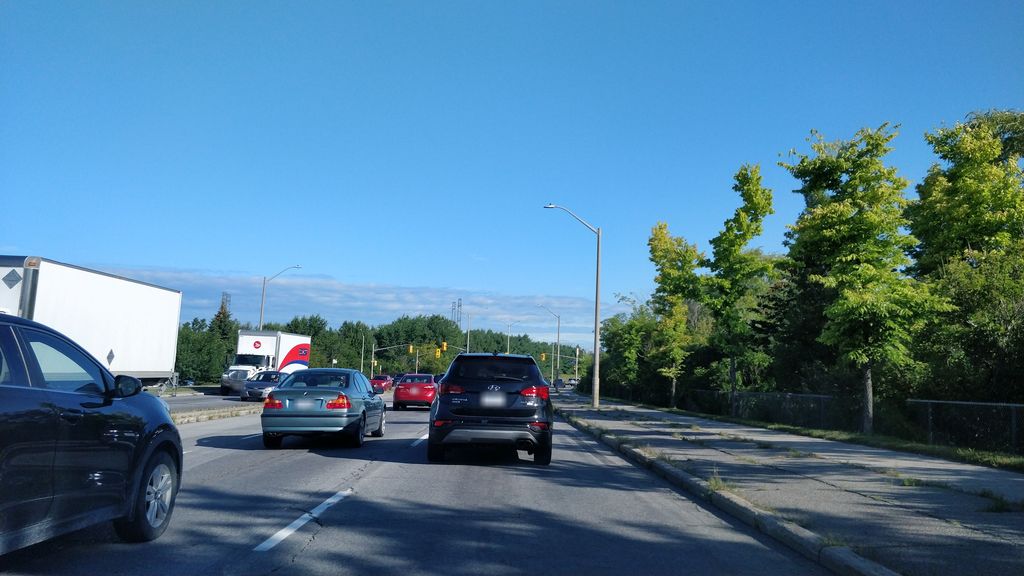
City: ottawa-gatineau